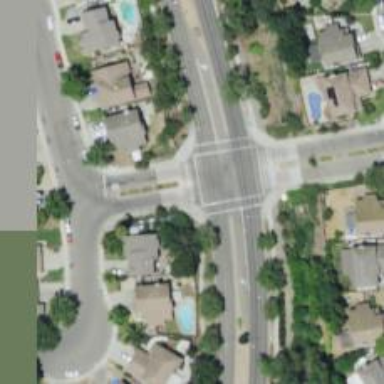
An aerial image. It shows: Marked crossing on the road.